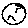
Label: moon